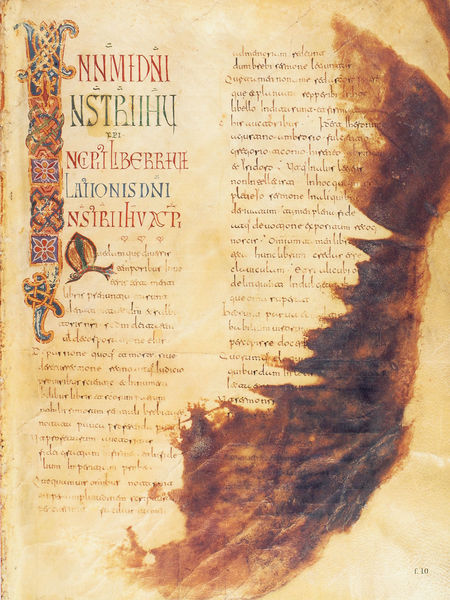
Titel: Beatus-Manuskript
Künstler: Magius
Institution: New York, Pierpont Morgan Library
Schlagwörter: blau, gelb, grün, bunt, rot, ornament, schrift, zwei, spalten, schaden, dekor, verzierung, buch, seite, illustration, text, buchstaben, fleck, buchseite, verziert, brandfleck, pergament, kaputt, ziffer, verziehrung, insular, majuskel, inkunabel, i, angebrannt